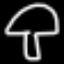
Label: mushroom